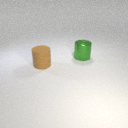
large green metal cylinder to the right of large brown rubber cylinder